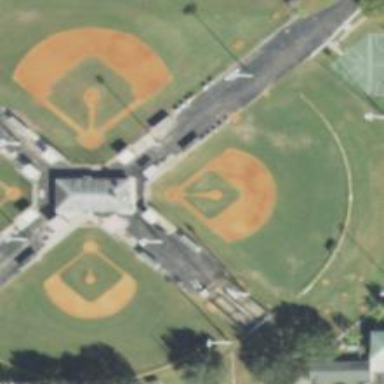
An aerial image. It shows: Baseball pitch for leisure and sports activities.